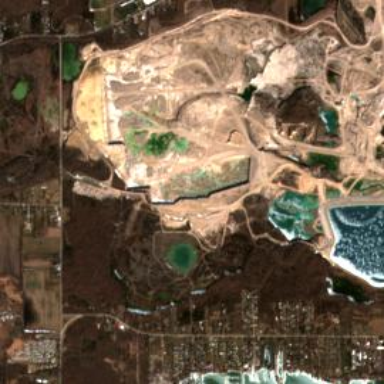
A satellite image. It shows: Quarry area.